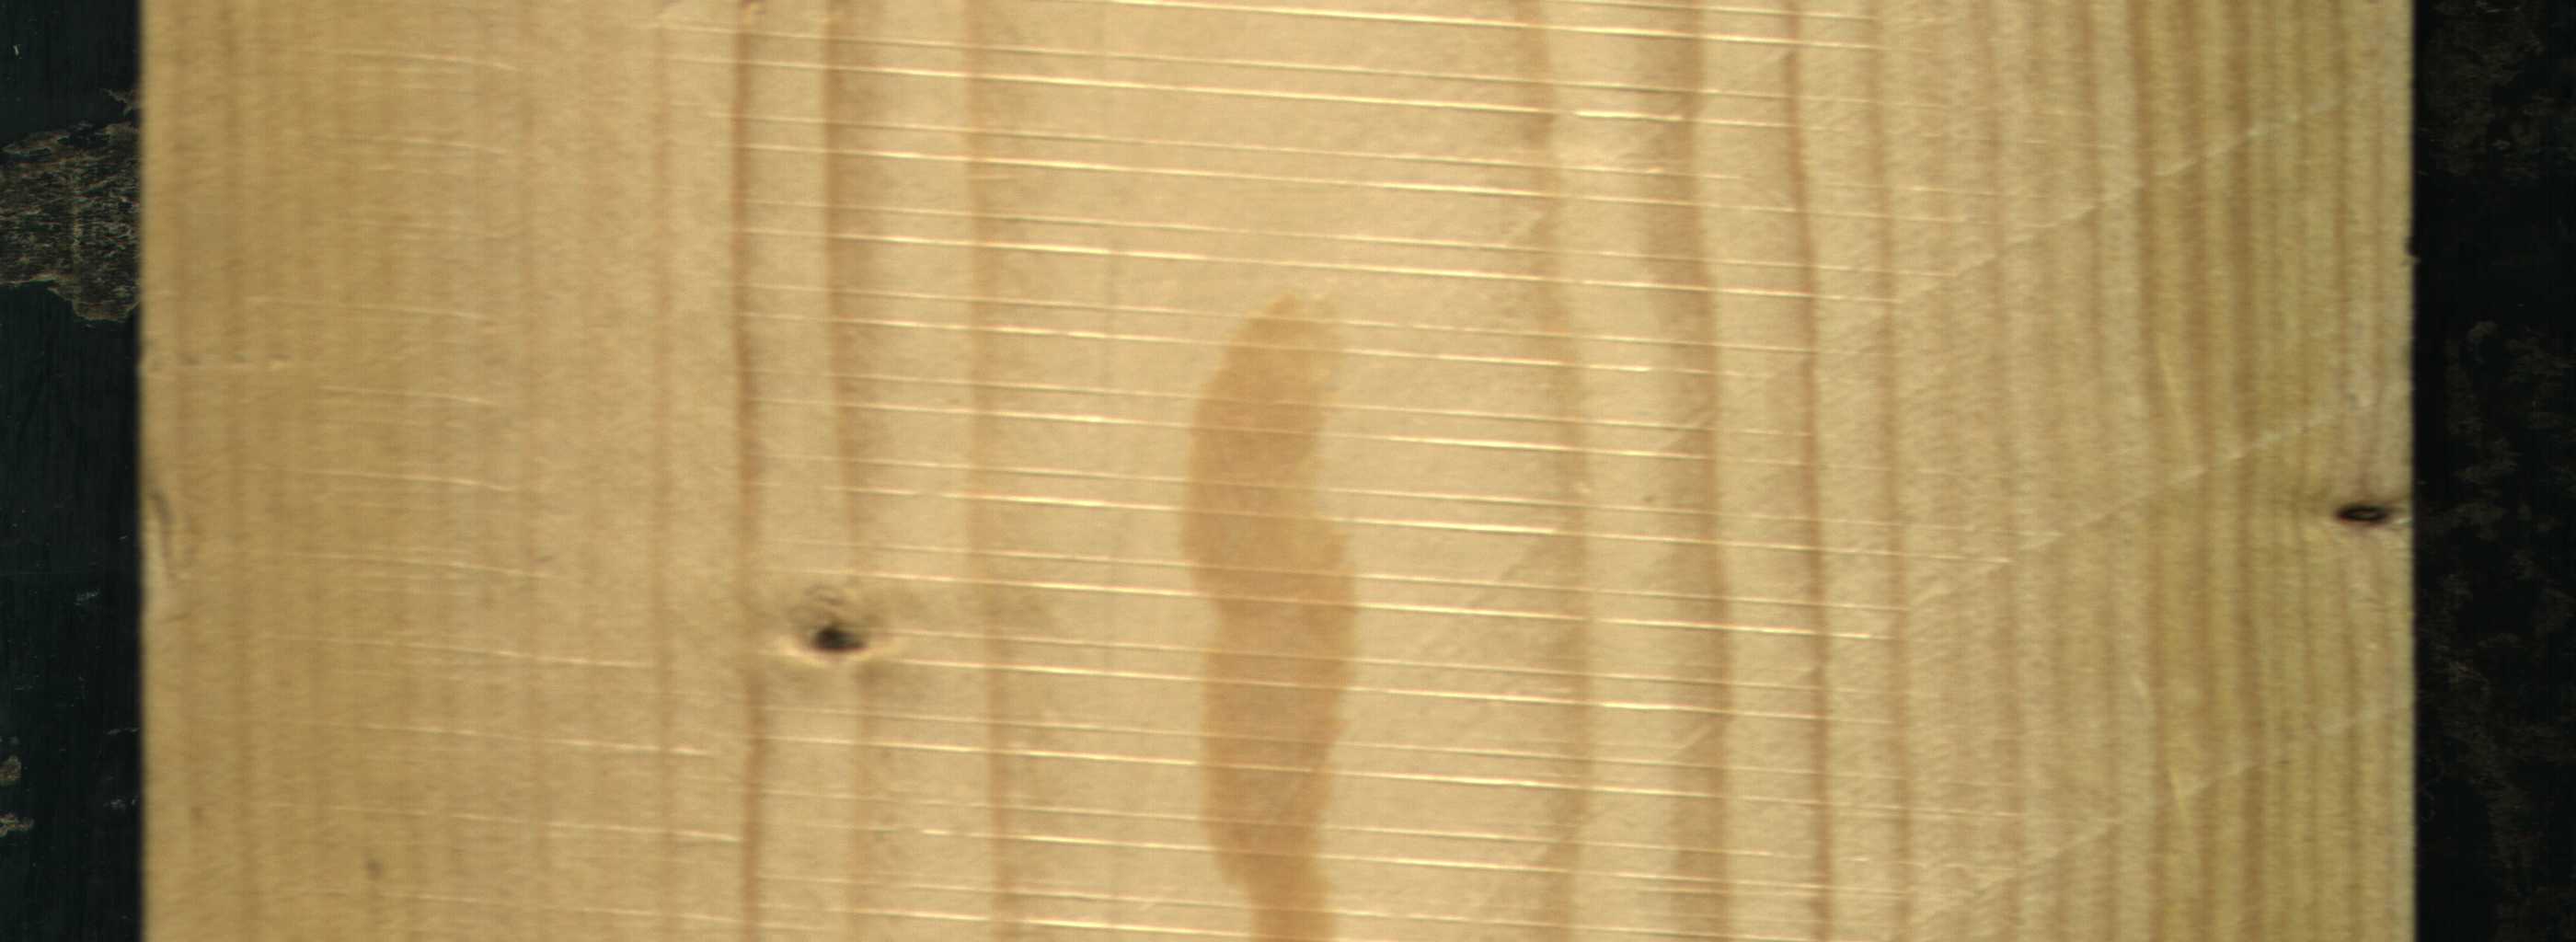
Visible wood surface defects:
Dead_Knot
Live_Knot